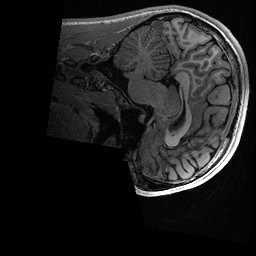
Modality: T1w
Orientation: sagittal
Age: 19
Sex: male
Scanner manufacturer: ge
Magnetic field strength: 3 T
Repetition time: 0.006952 s
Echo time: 0.00292 s